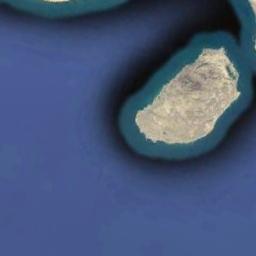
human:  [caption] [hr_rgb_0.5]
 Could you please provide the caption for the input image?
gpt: Irregularly shaped yellow-brown island surrounded by blue sea water .

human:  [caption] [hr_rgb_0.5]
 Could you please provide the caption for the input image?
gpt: The island looks desolate .

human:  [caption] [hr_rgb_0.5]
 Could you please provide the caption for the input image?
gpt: The island without vegetation is surrounded by light blue waters .

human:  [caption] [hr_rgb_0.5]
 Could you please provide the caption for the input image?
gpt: The land on the island is rough .

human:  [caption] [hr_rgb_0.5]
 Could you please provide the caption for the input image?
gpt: The yellow island is on a blue sea .